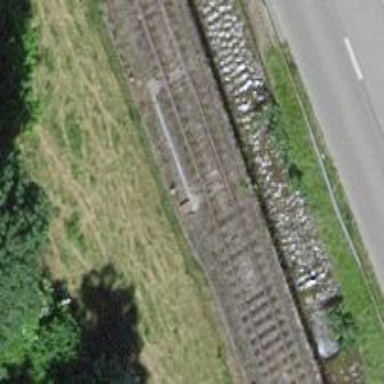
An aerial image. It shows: Railway switch.